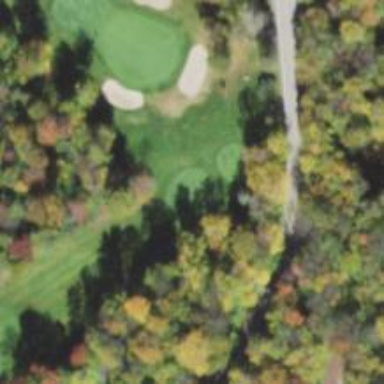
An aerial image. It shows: Golf tee.